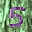
Label: 5